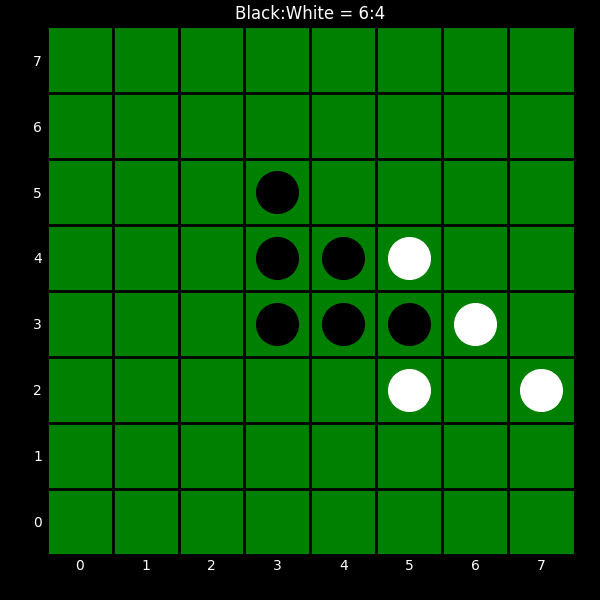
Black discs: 6
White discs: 4